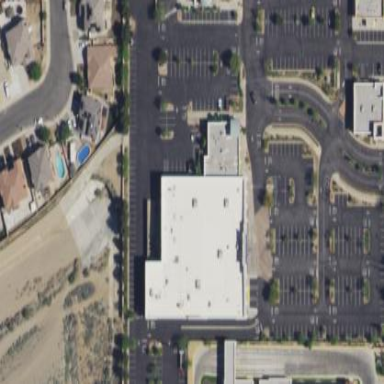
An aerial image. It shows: Building that houses fitness center.